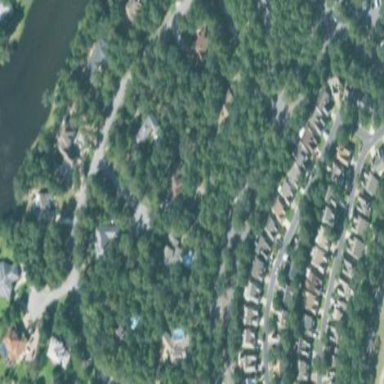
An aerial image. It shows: This residential area consists of single-family homes.